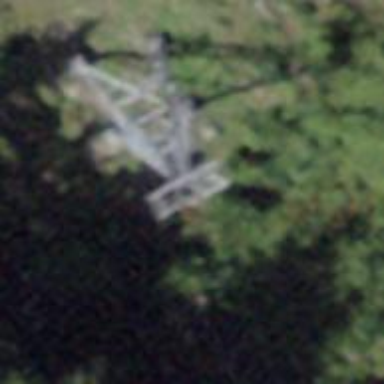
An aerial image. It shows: Pylon for aerialway.